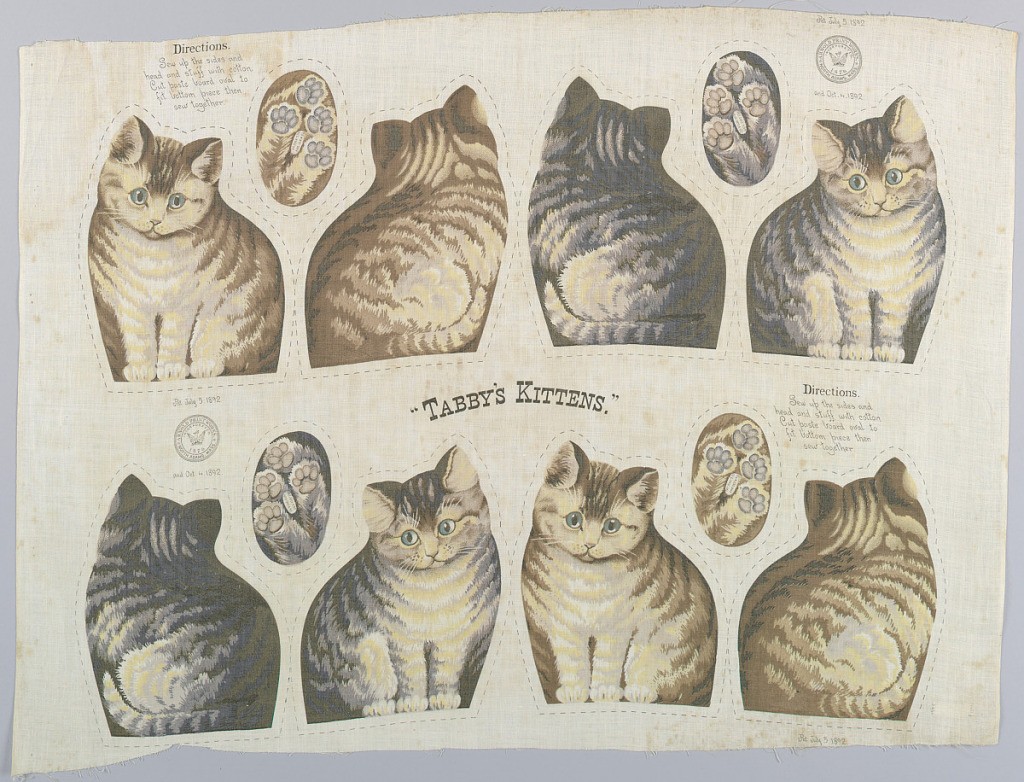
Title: Tabby's Kittens
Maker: Arnold Print Works, North Adams, MA, USA
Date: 1892
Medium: cotton Technique: printed by engraved roller on plain weave
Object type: Textile
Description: Printed panel, entitled "Tabby's Kittens" with front, back and bottom views of four striped kittens, meant to be cut and sewn into stuffed toys. Sewing instructions are printed on the upper left and lower right sides. "Arnold Print Works, North Adams, MA" is printed on the upper right and lower left sides.